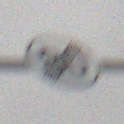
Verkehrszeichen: EndeGeschwindigkeit80
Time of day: MorningAfternoon
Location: Outdoor (Nature)
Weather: Overcast
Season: Winter
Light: Natural